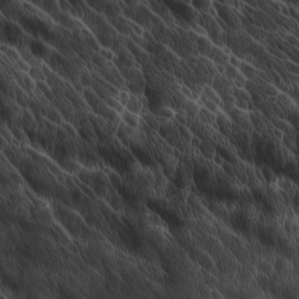
Label: non_frost